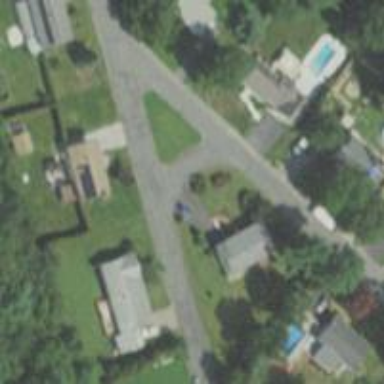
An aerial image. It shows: Residential road.